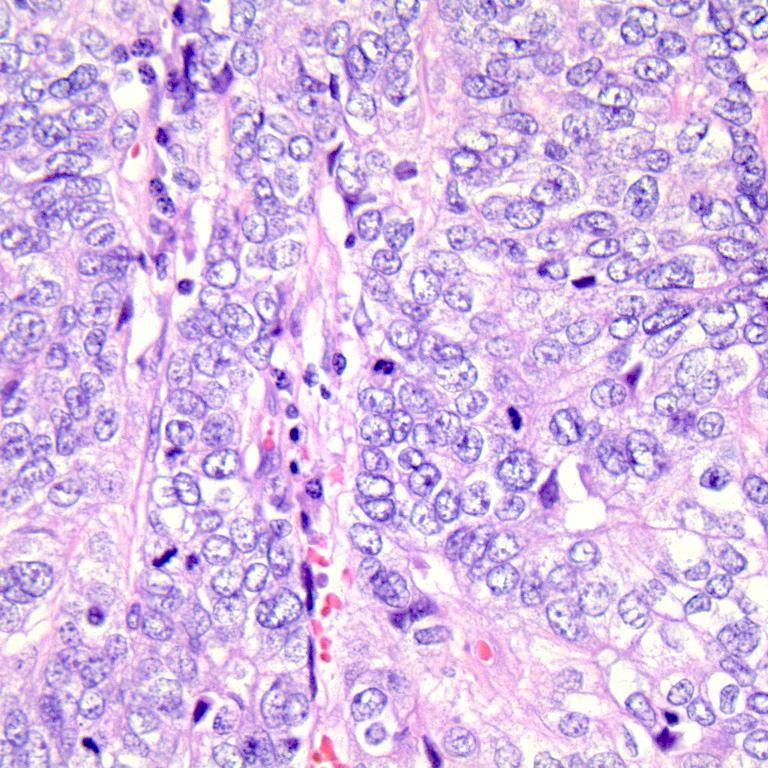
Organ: colon
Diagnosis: adenocarcinomas